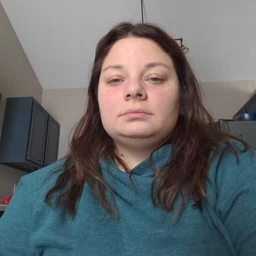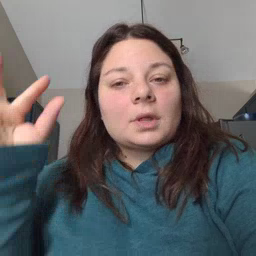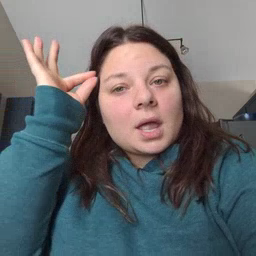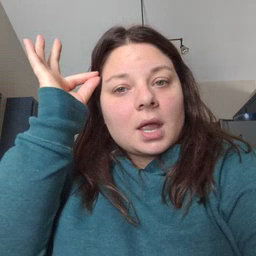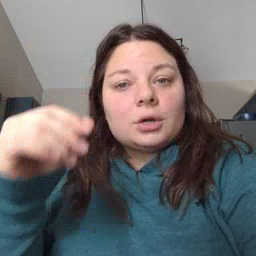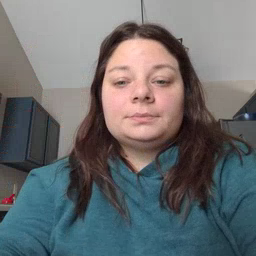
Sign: hair